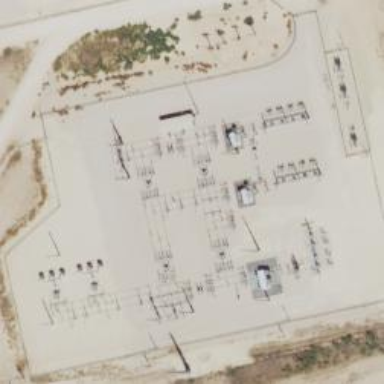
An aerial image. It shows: Industrial power substation surrounded by fence.